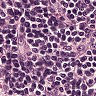
Metastatic tissue present: no